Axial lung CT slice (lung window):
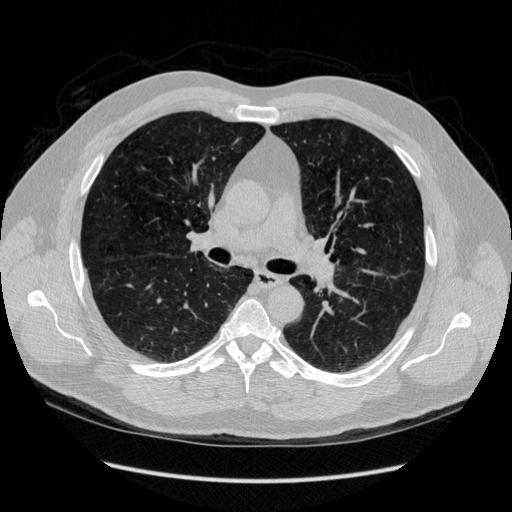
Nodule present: no